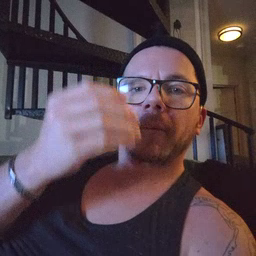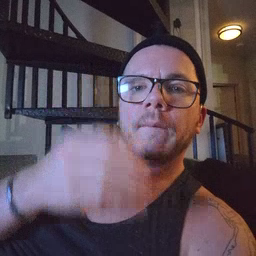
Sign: wolf